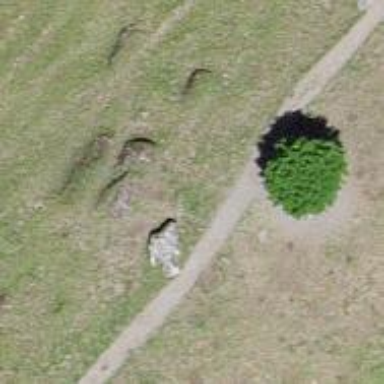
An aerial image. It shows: Brown bench in the vicinity.